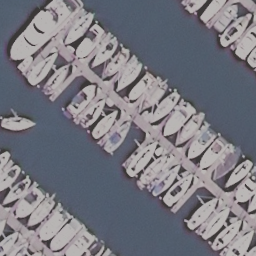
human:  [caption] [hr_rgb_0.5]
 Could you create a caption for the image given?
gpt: Lots of boats docked neatly at the harbor .

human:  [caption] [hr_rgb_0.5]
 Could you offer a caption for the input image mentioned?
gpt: Many boats docked neatly at the harbor and some positions are free .

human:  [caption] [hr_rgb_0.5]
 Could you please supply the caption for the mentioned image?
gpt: Lots of boats docked at the harbor and the boats are closed to each other .

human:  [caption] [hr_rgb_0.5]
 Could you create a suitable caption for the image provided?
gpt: Many boats docked neatly at the harbor and the water is deep blue .

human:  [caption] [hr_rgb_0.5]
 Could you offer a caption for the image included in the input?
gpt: Lots of boats docked neatly at the harbor and the boats are closed to each other .